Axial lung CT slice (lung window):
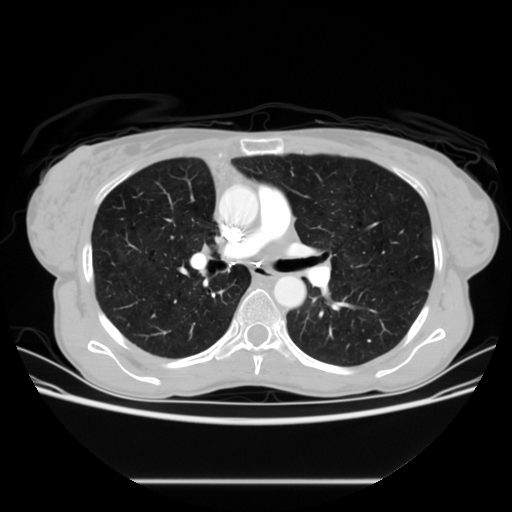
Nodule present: no